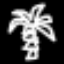
Label: palm tree